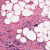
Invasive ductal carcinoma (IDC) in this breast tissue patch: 1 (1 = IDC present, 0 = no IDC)